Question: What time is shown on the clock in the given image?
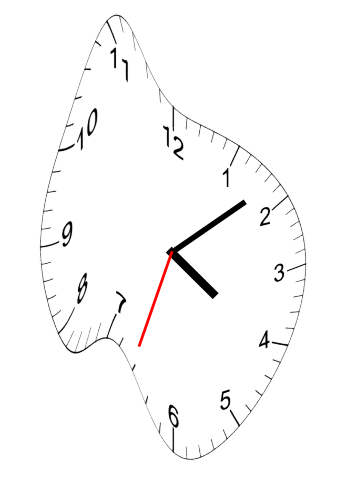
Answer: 04:08:33